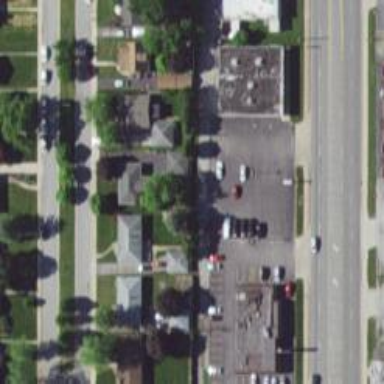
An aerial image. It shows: Alley classified as service road.